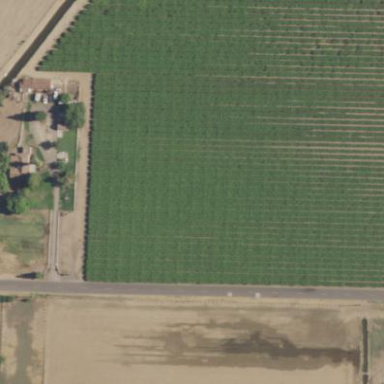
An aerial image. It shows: Beautiful vineyard in the countryside.